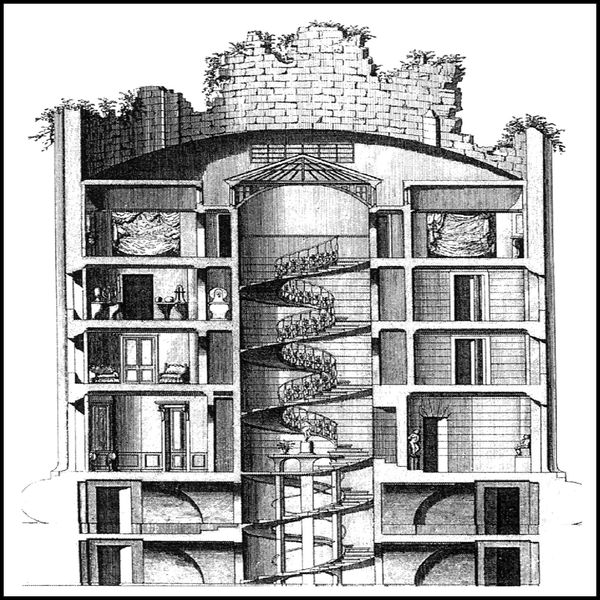
Titel: Säulen Haus im Park von Désert-de-Retz
Künstler: Georges Le Rouge
Standort: Marly, Park von Désert-de-Retz (EU - F - Lothringen)
Schlagwörter: zeichnung, gebäude, haus, architektur, rund, turm, skulptur, ziegel, grafik, treppe, keller, ruine, balustrade, regenrinne, schnitt, druckgrafik, ziegelsteine, etagen, phantasie, querschnitt, aufriss, stiege, zieel